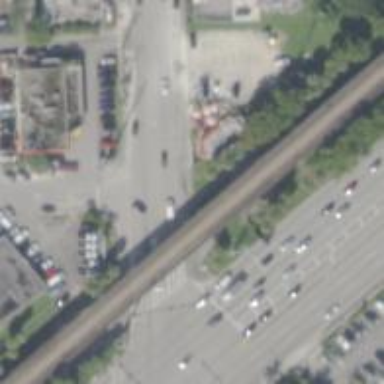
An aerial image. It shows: Asphalt cycleway.